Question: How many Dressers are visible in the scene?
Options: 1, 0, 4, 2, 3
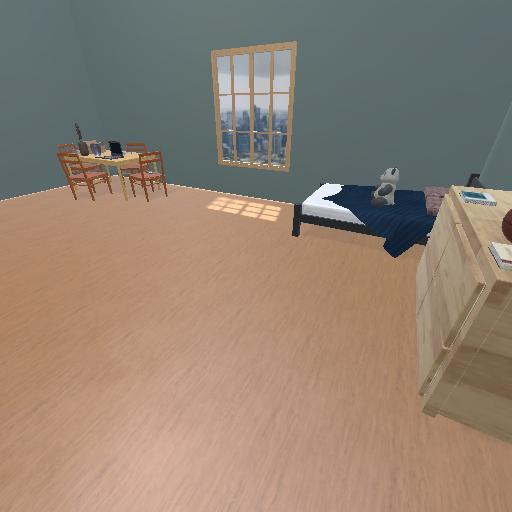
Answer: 1